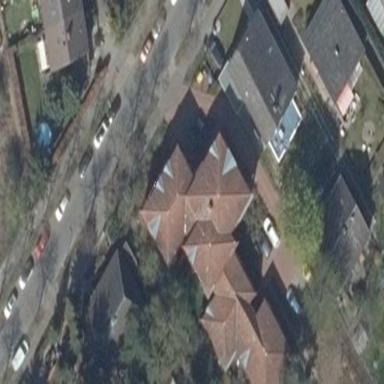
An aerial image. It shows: White residential building with red roof made of roof tiles.